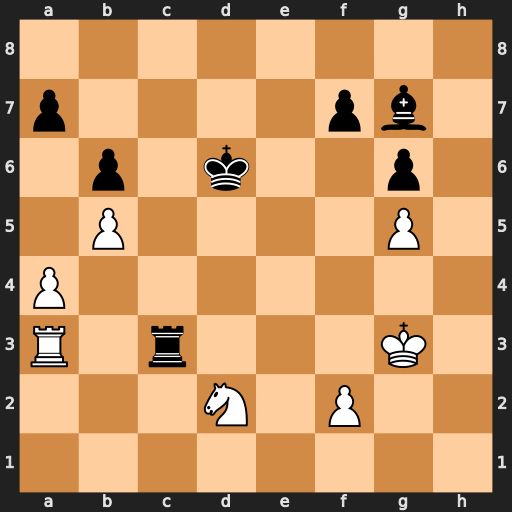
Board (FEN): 8/p4pb1/1p1k2p1/1P4P1/P7/R1r3K1/3N1P2/8
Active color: w
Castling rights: -
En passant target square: -
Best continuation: Rxc3 Bxc3 Ne4+ Kd5 Nxc3+